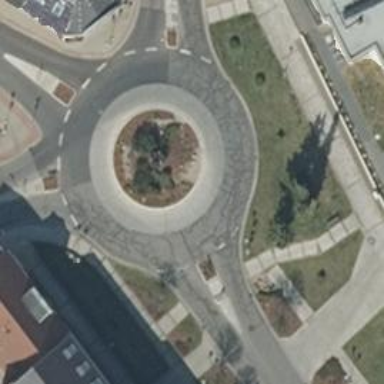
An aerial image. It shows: Tertiary road with asphalt surface leading to roundabout.